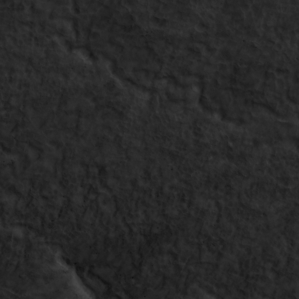
Label: non_frost